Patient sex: F
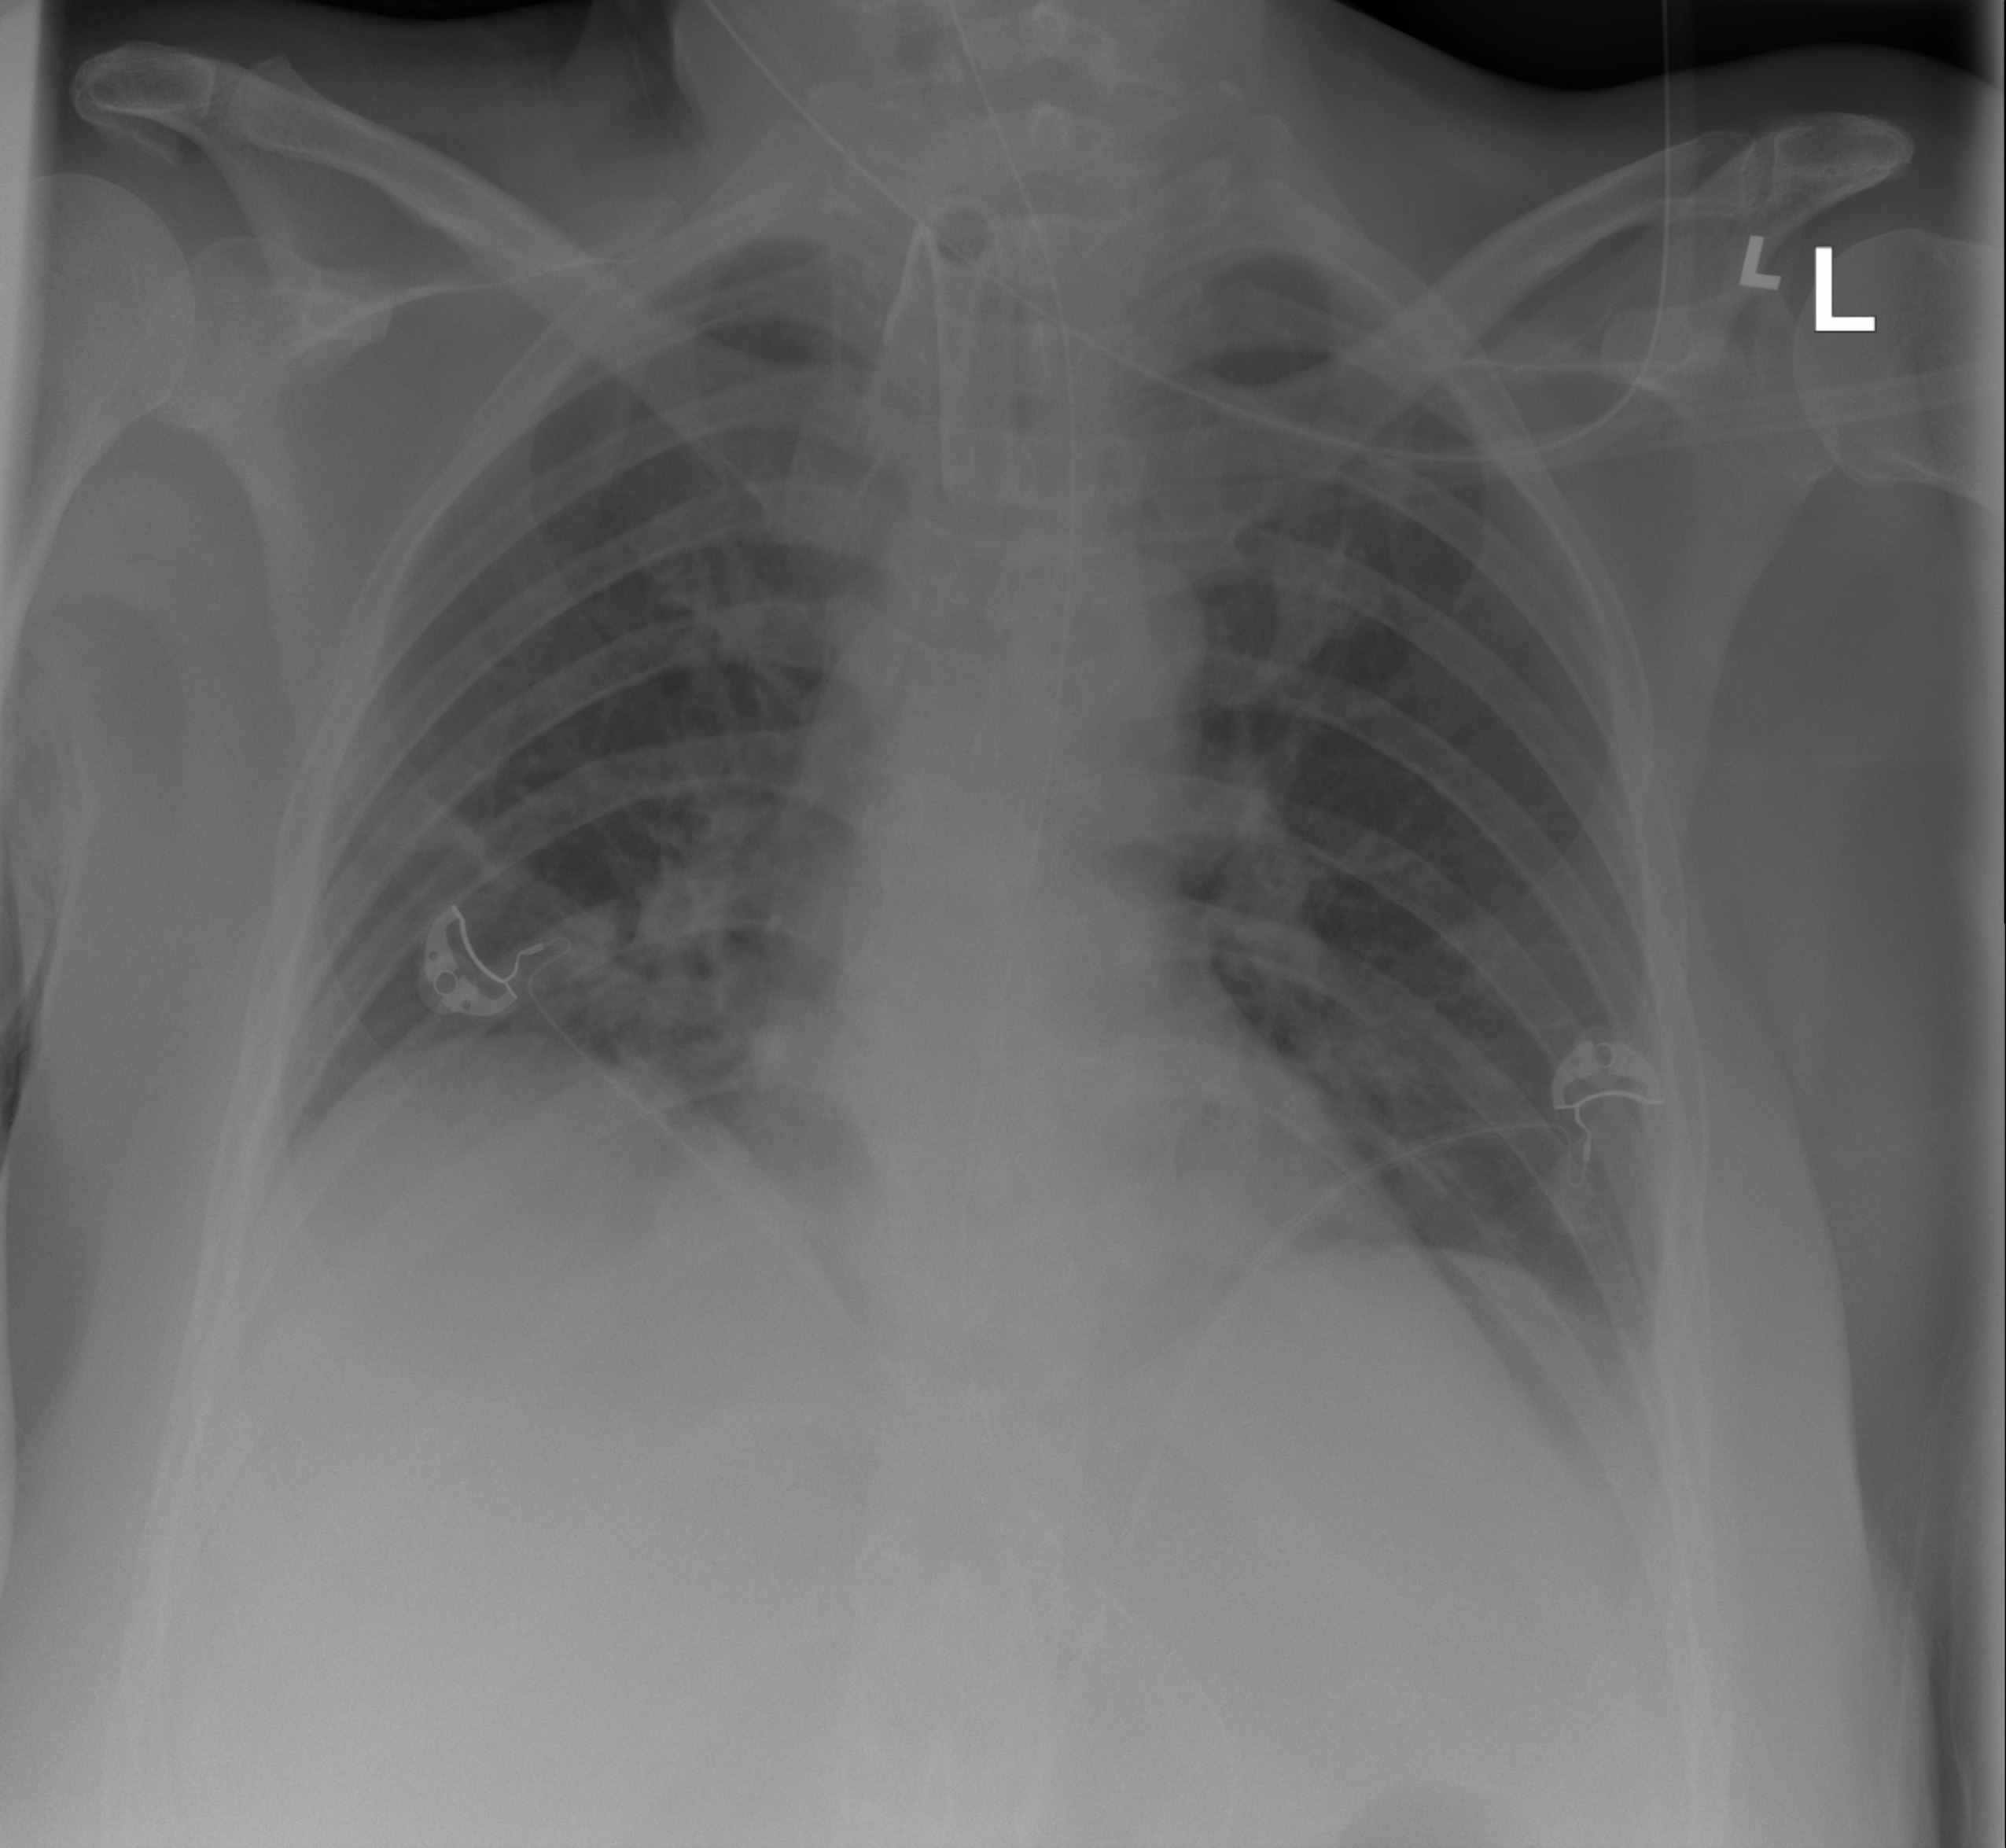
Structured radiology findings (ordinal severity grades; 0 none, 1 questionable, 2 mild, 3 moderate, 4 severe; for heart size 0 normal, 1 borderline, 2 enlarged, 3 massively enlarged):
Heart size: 2
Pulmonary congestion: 0
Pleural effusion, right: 0
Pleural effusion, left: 0
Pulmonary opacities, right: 2
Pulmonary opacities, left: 0
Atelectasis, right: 2
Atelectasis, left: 0